Aerial crown-view tile of a tropical tree (Barro Colorado Island, Panama), acquired 20250512:
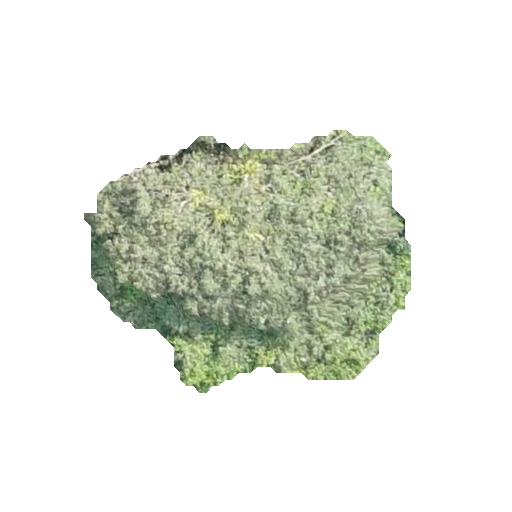
Species: Luehea seemannii
GBIF accepted scientific name: Luehea seemannii
Crown area: 92.255 m²